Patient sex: M
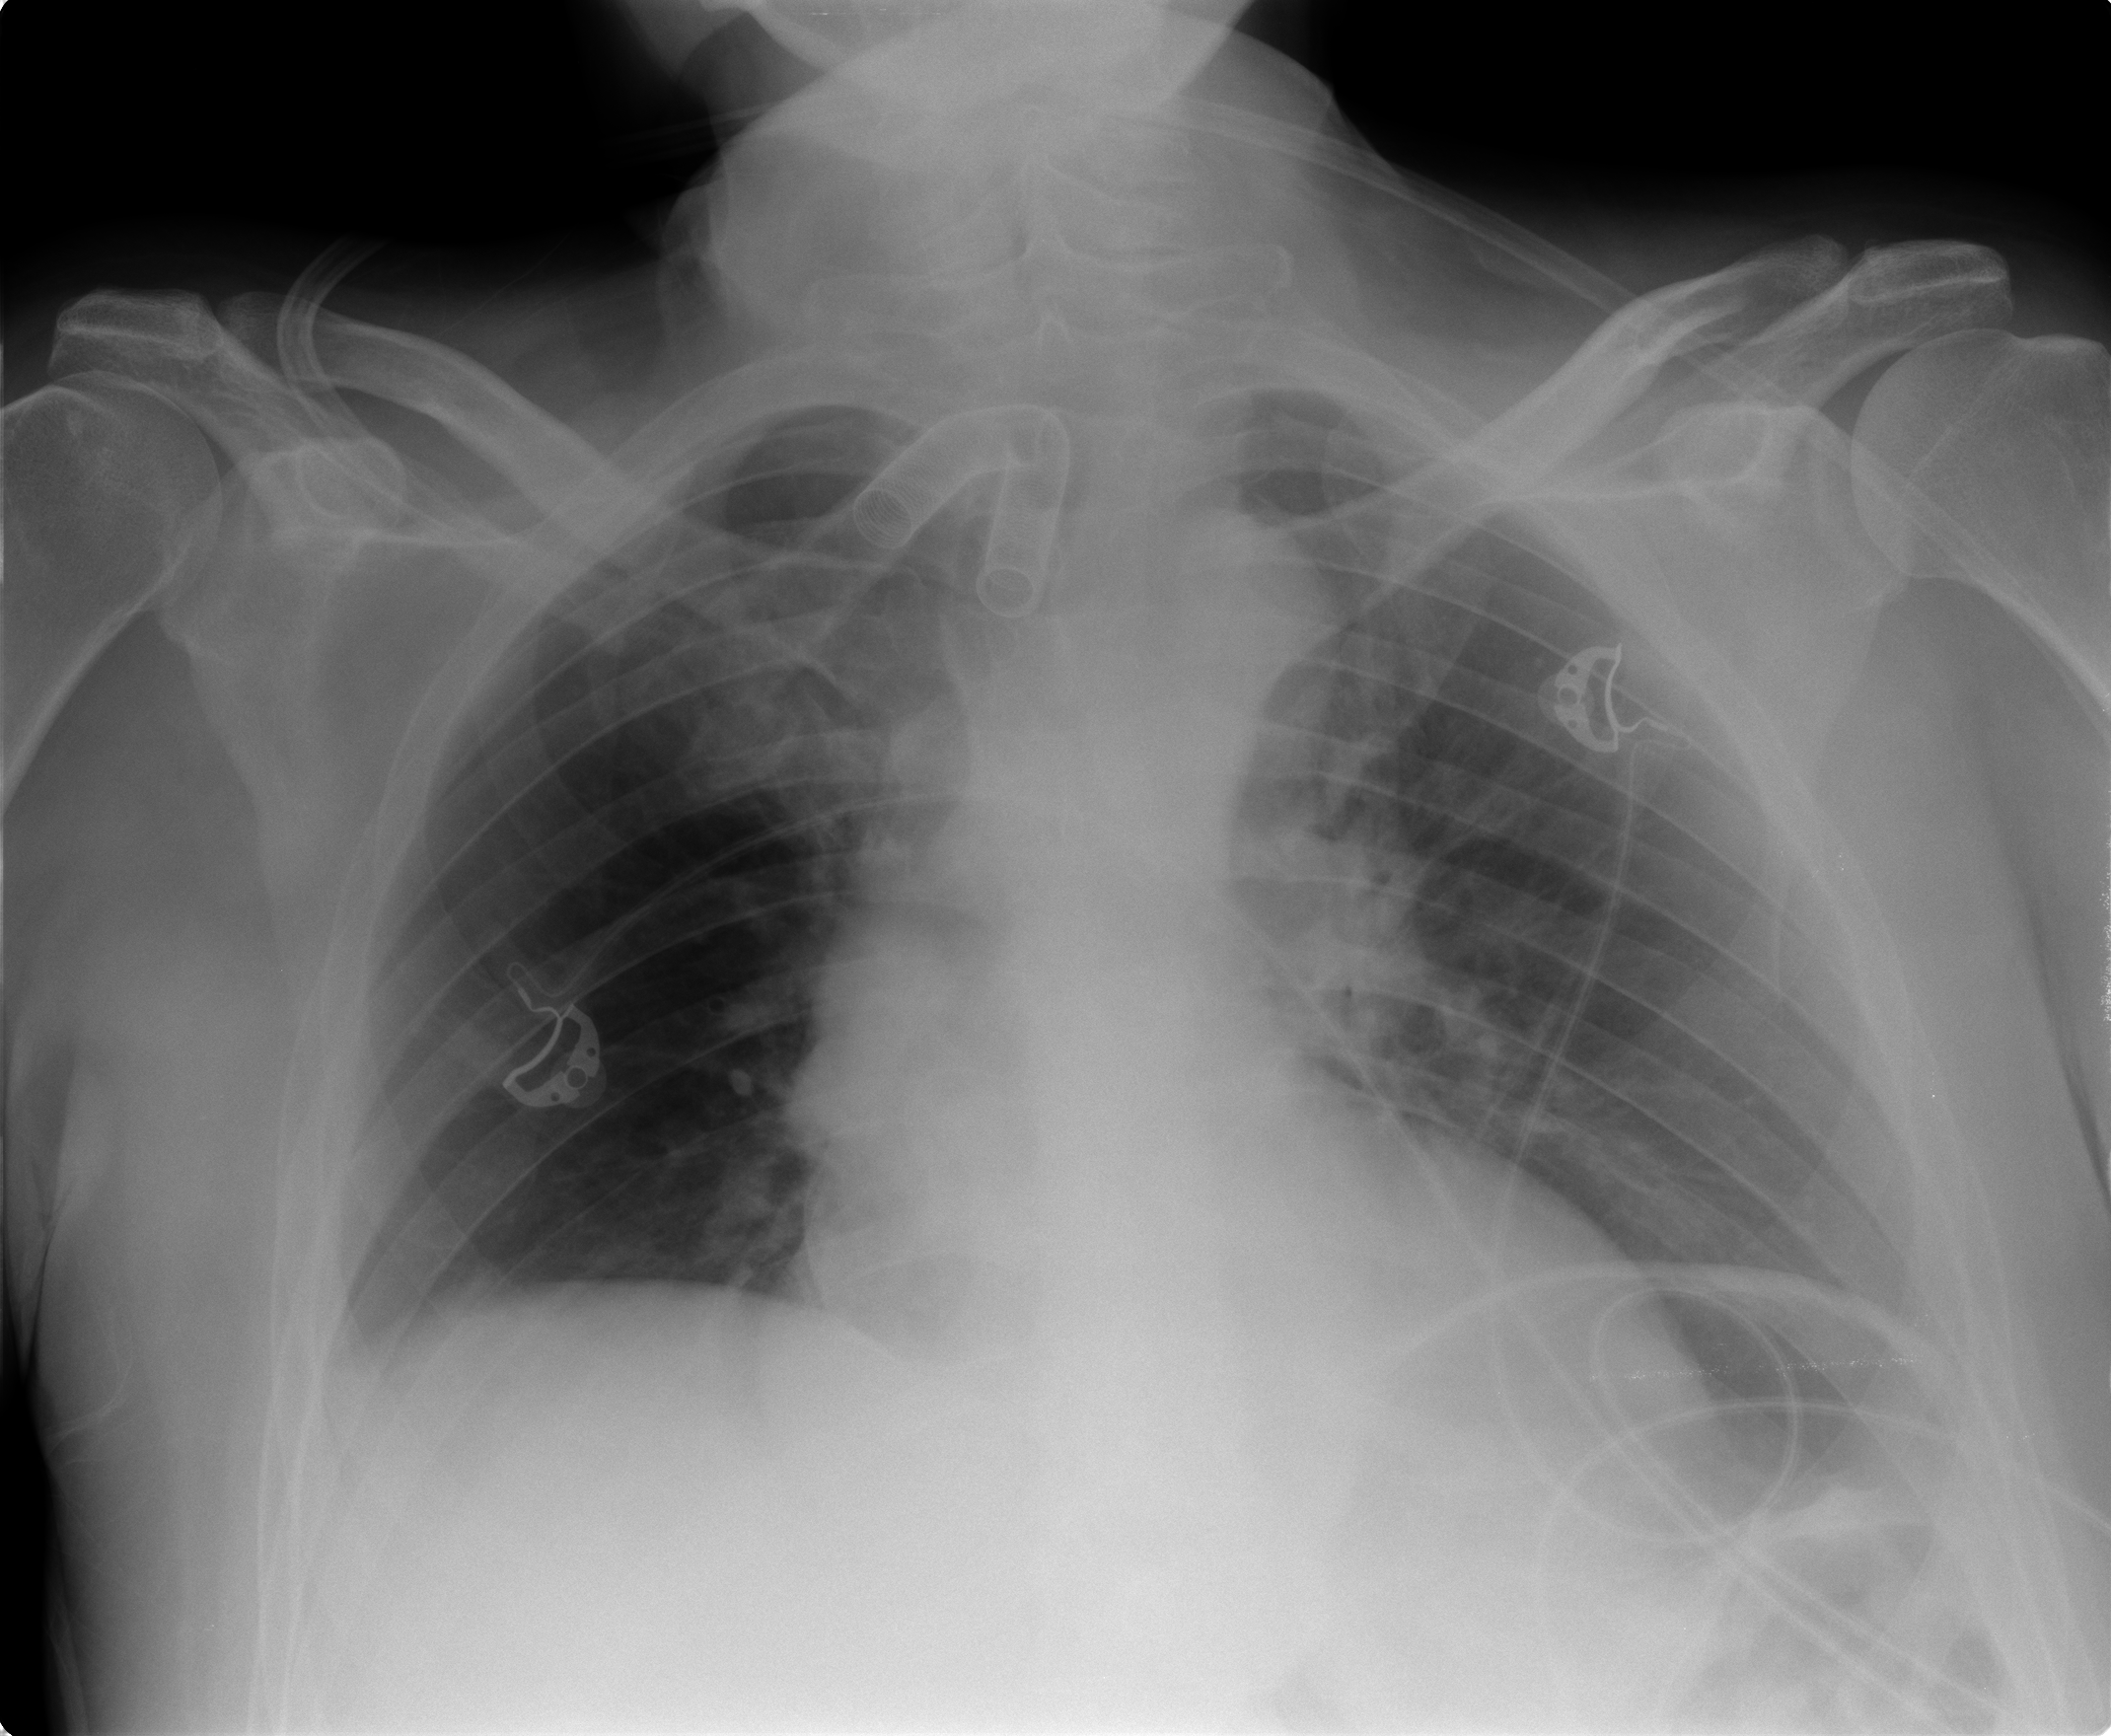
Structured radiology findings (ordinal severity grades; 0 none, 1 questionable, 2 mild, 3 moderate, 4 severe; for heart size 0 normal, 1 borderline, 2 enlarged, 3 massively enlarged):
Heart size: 2
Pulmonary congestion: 0
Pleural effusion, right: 0
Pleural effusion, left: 2
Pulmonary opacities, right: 0
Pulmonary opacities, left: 1
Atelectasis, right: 0
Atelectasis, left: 2